Question: I'm struggling to learn how to pack four seperate values into a single byte. I'm trying to get a hex output of '0x91' and the binary representation is supposed to be '<PHONE>' but instead I'm getting outputs of: '0x1010001' and '<PHONE>' respectively. Or is there a better way to do this?
'''
uint8_t globalColorTableFlag = 1;
uint8_t colorResolution = 001;
uint8_t sortFlag = 0;
uint8_t sizeOfGlobalColorTable = 001;
uint32_t packed = ((globalColorTableFlag << 24) | (colorResolution << 16) | (sortFlag << 8) | (sizeOfGlobalColorTable << 0));
NSLog(@"%d",packed); // Logs <PHONE>, should be: <PHONE>
NSLog(@"0x%02X",packed); // Logs 0x1010001, should be: 0x91
'''

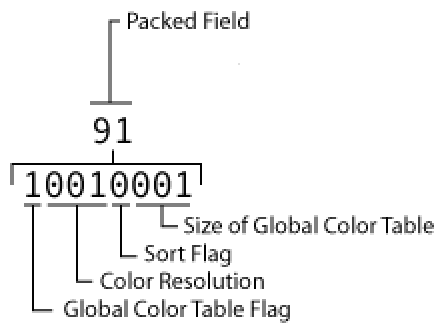
Answer: Try the following:
'''
/* packed starts at 0 */
uint8_t packed = 0;
/* one bit of the flag is kept and shifted to the last position */
packed |= ((globalColorTableFlag & 0x1) << 7);
/* three bits of the resolution are kept and shifted to the fifth position */
packed |= ((colorResolution & 0x7) << 4);
/* one bit of the flag is kept and shifted to the fourth position */
packed |= ((sortFlag & 0x1) << 3);
/* three bits are kept and left in the first position */
packed |= ((sizeOfGlobalColorTable & 0x7) << 0);
'''
For an explanation about the relation between hexadecimal and binary digits see this answer: <URL>
For bitwise operations see: <URL>